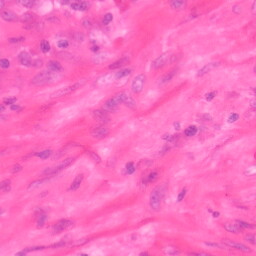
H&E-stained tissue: Colon